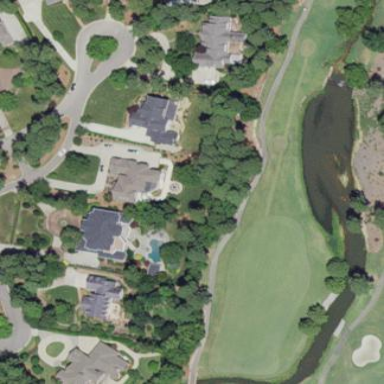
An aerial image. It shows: Scenic view of water hazard on golf course. The natural water feature adds beauty to the landscape.